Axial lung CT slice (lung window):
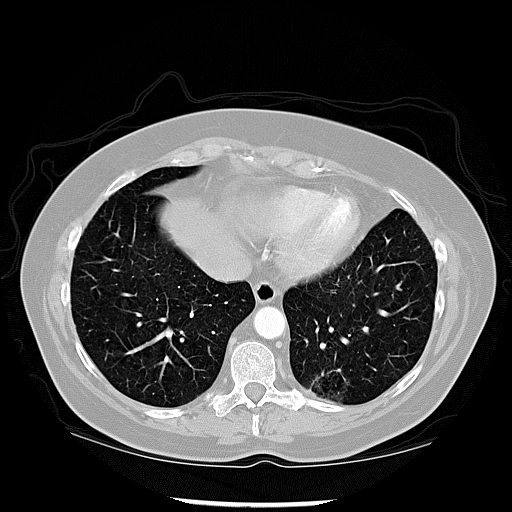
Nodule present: no